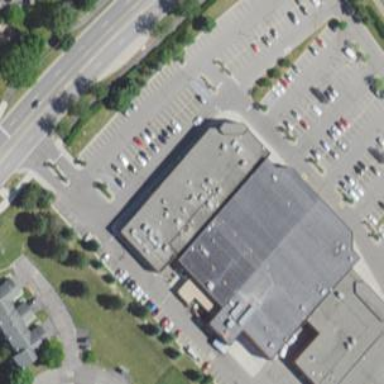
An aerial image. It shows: Street-side parking area.